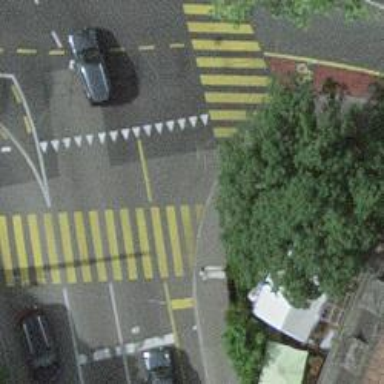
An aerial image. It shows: Kerb barrier.